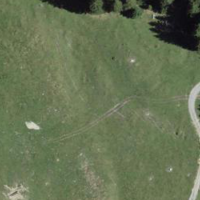
EUNIS habitat code: 23
Species observed at this site:
Vaccinium myrtillus